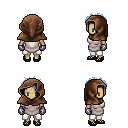
a pixel art fantasy rpg character, female body template, human, tanned skin, white tunic, white pants, white cyan bedhead hairstyle, cloth hood, metal gloves, ghillies, four views (front, back, left, right), 2x2 character sprite sheet, small pixel art, hard edges, no anti-aliasing